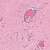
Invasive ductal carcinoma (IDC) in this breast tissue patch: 0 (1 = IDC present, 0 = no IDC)